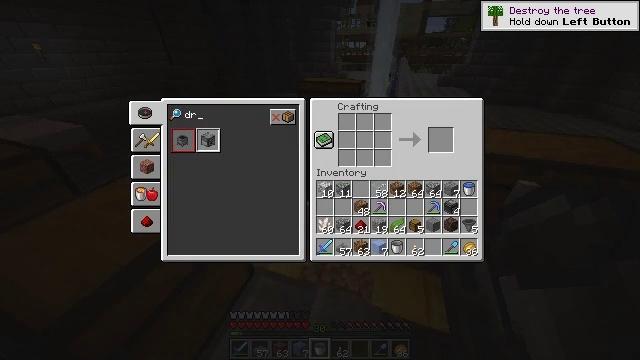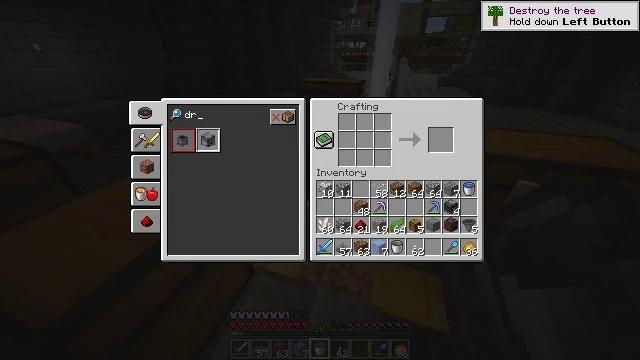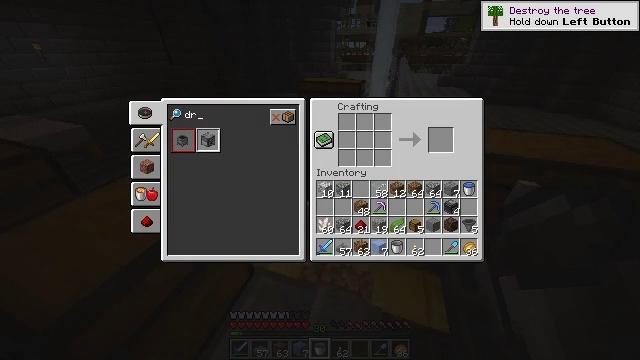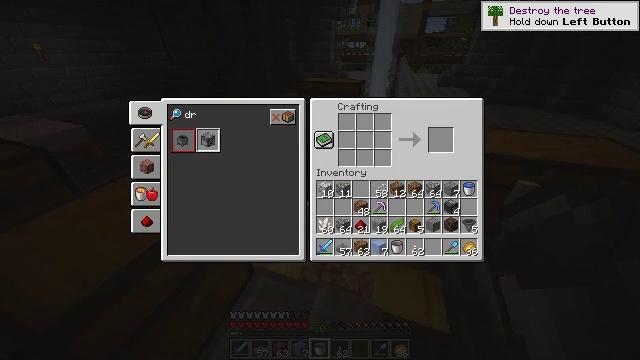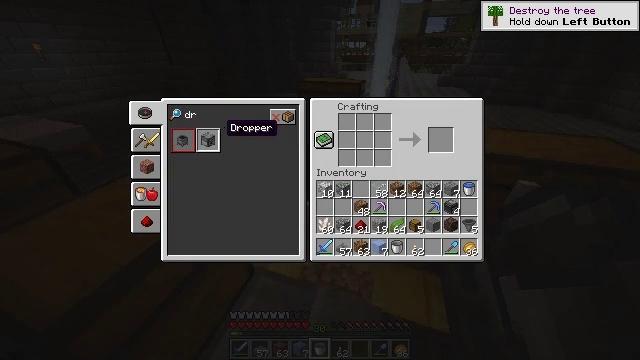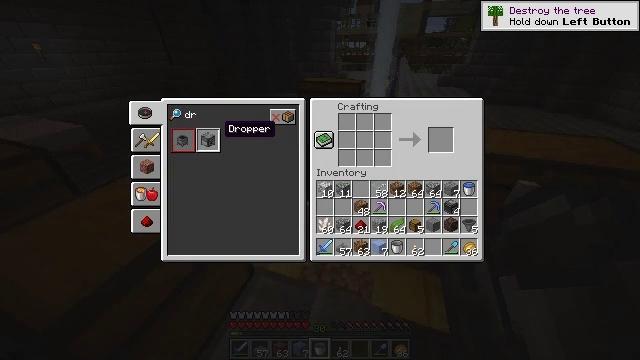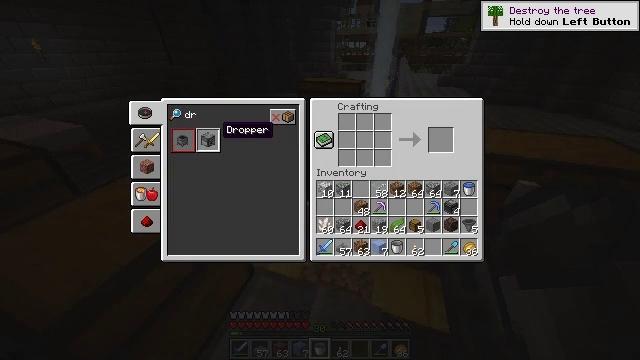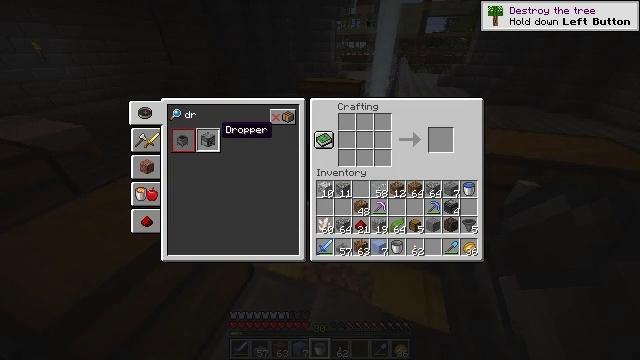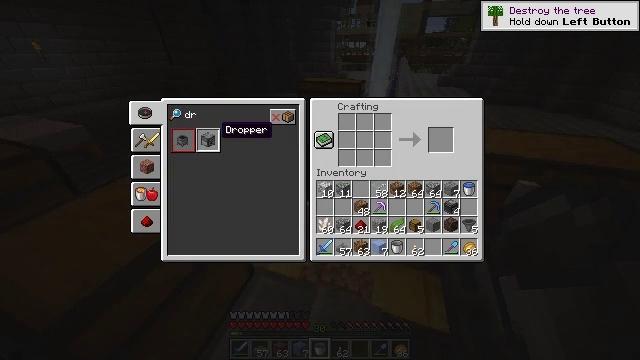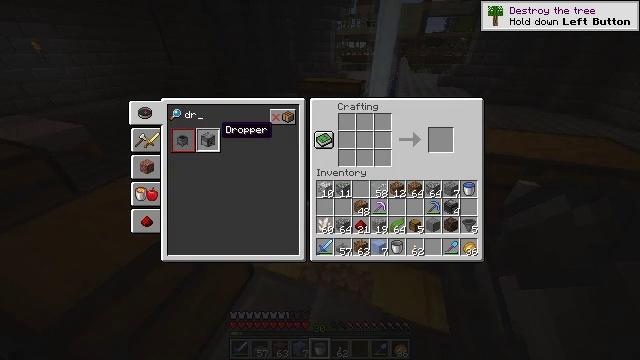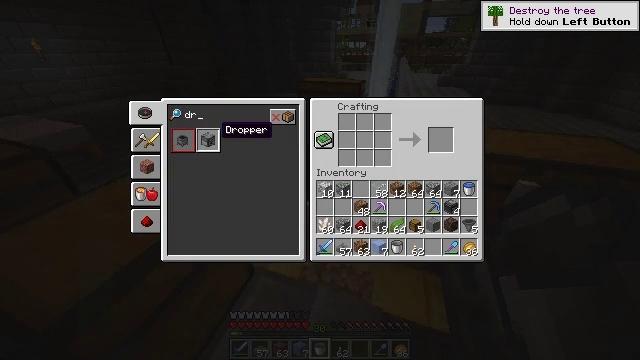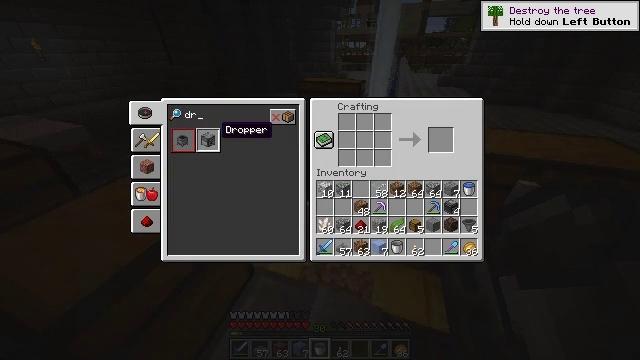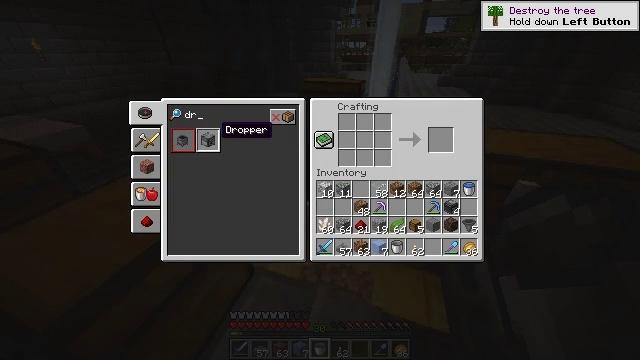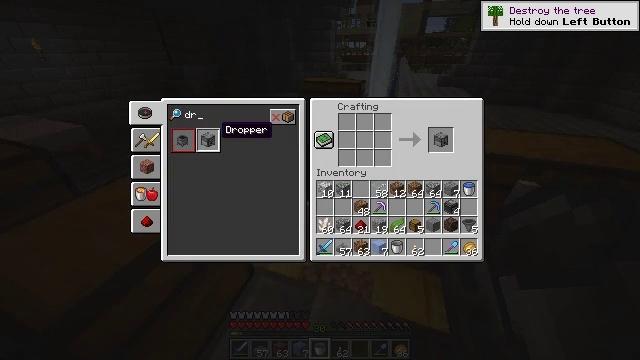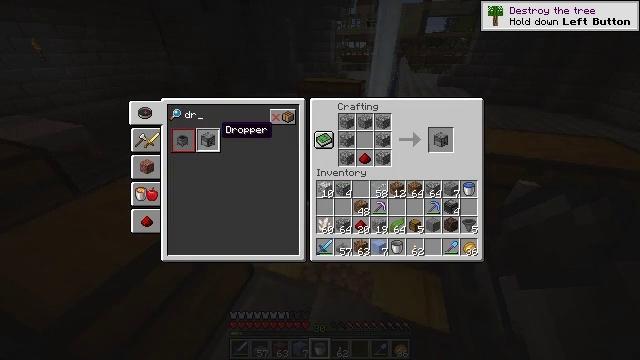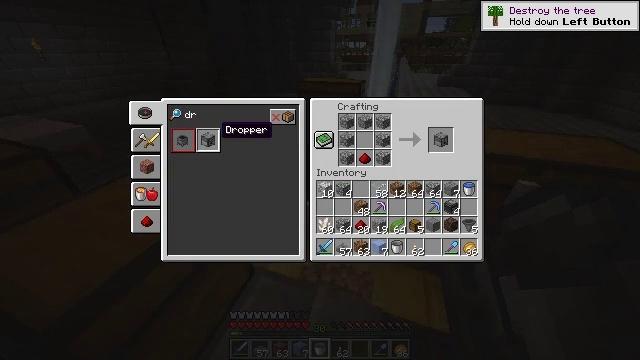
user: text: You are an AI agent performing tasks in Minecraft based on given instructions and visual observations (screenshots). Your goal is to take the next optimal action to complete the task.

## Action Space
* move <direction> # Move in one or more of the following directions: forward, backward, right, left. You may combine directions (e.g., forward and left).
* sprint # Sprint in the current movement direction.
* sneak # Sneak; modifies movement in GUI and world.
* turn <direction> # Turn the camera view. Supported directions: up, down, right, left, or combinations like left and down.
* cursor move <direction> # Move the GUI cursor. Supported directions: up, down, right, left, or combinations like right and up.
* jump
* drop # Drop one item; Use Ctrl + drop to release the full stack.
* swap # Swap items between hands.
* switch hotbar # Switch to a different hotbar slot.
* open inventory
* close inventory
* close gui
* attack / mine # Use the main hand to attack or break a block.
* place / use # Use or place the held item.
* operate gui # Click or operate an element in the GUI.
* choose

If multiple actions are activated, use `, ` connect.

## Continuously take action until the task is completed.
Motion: motion action
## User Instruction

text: Interact with the crafting table to craft a dropper.
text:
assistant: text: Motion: no_op
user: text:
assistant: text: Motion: no_op
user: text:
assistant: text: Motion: cursor move down
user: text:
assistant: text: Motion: no_op
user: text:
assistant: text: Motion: no_op
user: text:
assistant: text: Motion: no_op
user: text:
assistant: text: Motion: no_op
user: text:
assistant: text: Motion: operate gui
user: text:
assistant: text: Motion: operate gui
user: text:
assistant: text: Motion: no_op
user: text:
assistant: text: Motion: no_op
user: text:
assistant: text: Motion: no_op
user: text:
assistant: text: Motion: no_op
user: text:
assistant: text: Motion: no_op
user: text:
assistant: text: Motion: no_op
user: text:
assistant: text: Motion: no_op
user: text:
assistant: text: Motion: no_op
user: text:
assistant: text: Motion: no_op
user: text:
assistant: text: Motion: no_op
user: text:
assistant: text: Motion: no_op
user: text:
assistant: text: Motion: no_op
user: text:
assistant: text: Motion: no_op
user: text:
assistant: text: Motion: no_op
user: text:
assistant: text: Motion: no_op
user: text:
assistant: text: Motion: no_op
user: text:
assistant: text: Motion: no_op
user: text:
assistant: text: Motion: no_op
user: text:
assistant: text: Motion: no_op
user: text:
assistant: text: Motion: no_op
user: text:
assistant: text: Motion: no_op